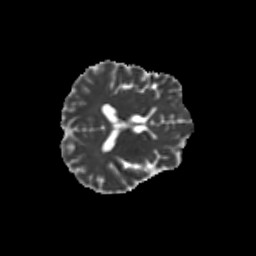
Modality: MD
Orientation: axial
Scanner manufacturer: siemens
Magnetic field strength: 3 T
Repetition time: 9.2 s
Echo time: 0.084 s